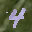
Label: 4